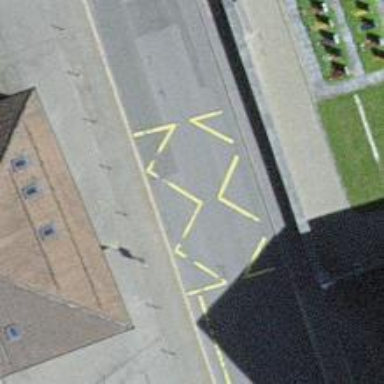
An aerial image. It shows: Bus stop with stop position for public transport.